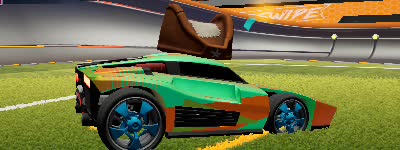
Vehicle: breakout